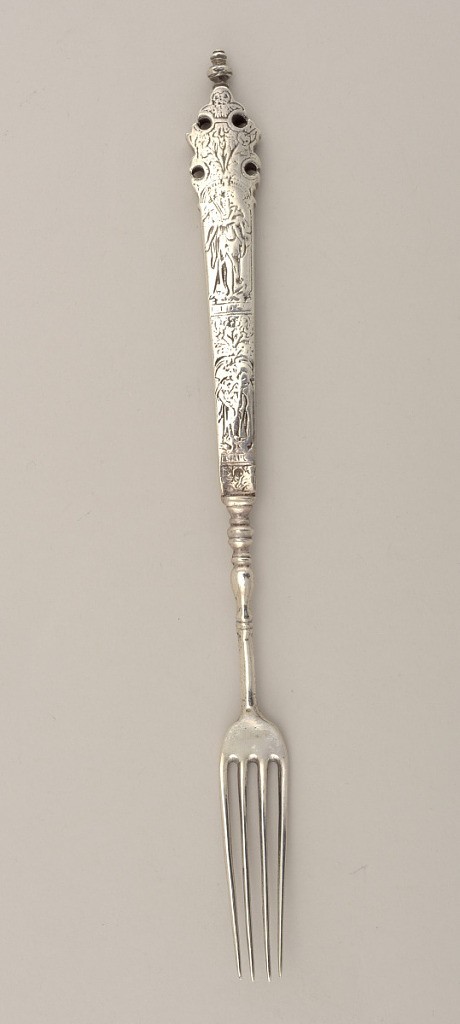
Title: Fork with Ornately Engraved Handle
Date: ca. 1621
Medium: silver
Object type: fork
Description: Four slightly curved, pointed tines, sloping shoulders and long baluster neck. Tapered handle with flat sides, open scrolls at the top. Engraved figural designs: two figures on front and back, one holding cross, wear making figures unidentifiable. Illegible inscriptions below each figure.